Question: I have a query like this
'''
SELECT TOWN, NAME FROM CINEMA WHERE CITY_ID = ".$_POST['country']." GROUP BY TOWN, NAME
'''
In view side, I take the values with the help of template_lite
'''
<table border="1" >
<br />
{foreach value=mp from=$mpbycity}
<tr><td>{$mp.TOWN}</td></tr>
<tr><td>{$mp.NAME}</td></tr>
{/foreach}
</table>
'''
The problem is the duplicates.You can see from below pic.
I tried array_unique but it does not work.

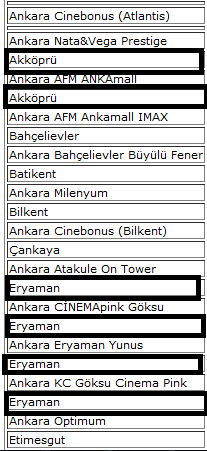
Answer: First, you must filter variable before writing inside query '..CITY_ID = ".$_POST<URL>.
'''
..CITY_ID = ".mysql_real_escape_string($_POST['country'])."...
'''
And to unique array, you can use 'array_unique()', 'SELECT DISTINCT', 'GROUP BY' clauses. Also in loop can avoid to write duplicate values to array. All depends on your database structure and query.